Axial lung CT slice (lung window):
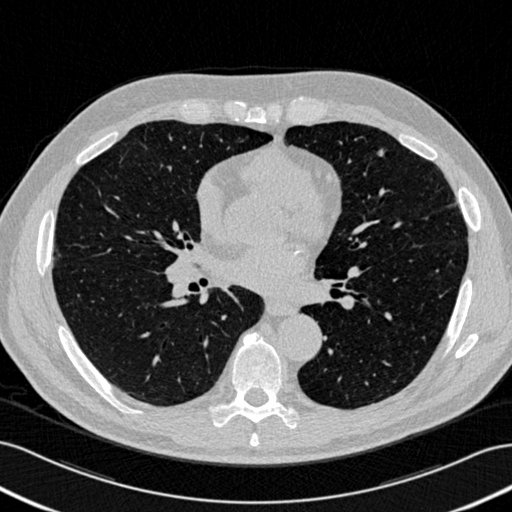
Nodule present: yes
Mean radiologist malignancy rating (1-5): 2